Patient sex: F
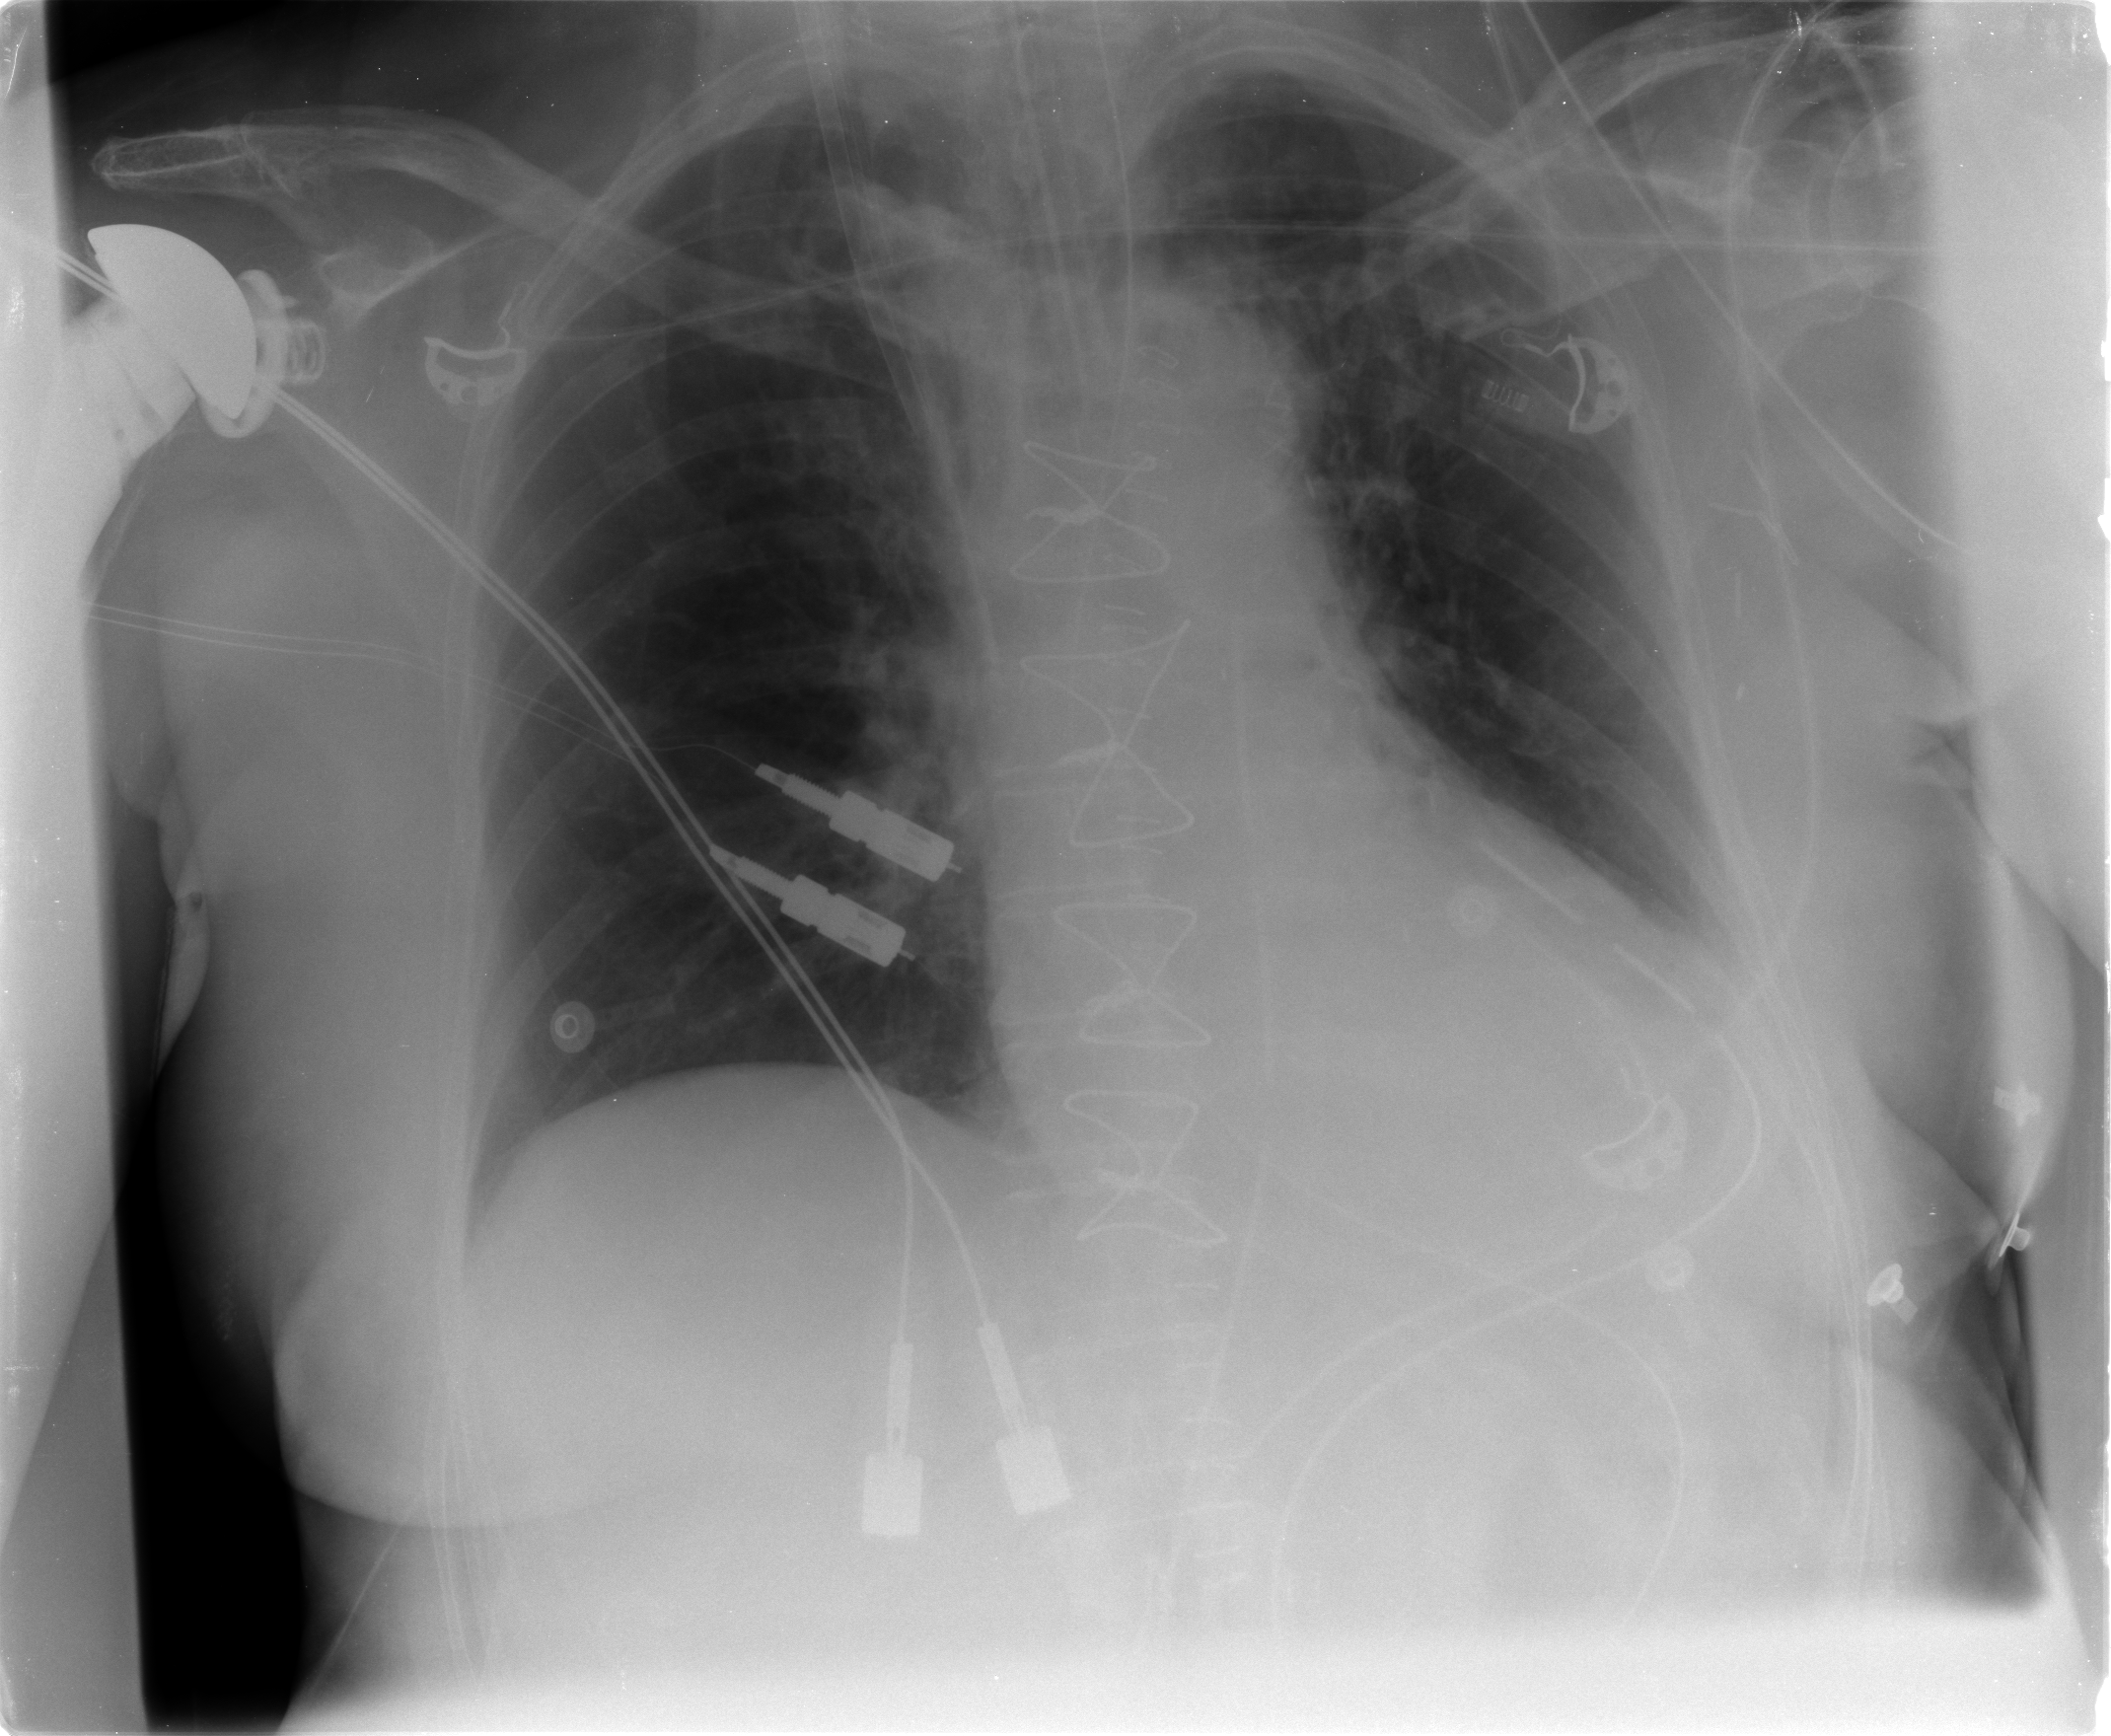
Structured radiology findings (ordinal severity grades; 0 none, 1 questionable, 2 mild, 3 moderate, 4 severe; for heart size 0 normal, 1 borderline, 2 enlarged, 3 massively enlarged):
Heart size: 0
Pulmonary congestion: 1
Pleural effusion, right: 0
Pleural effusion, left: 1
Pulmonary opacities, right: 0
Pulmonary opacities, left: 0
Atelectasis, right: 0
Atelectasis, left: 1